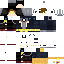
A male human skin with dark skin, wearing brown long hair dressed in a blue hoodie and black pants, featuring a closed mouth.